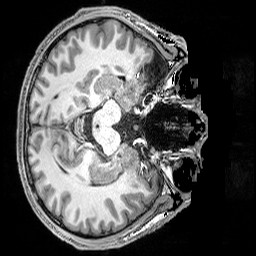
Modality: T1w
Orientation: axial
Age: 19
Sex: male